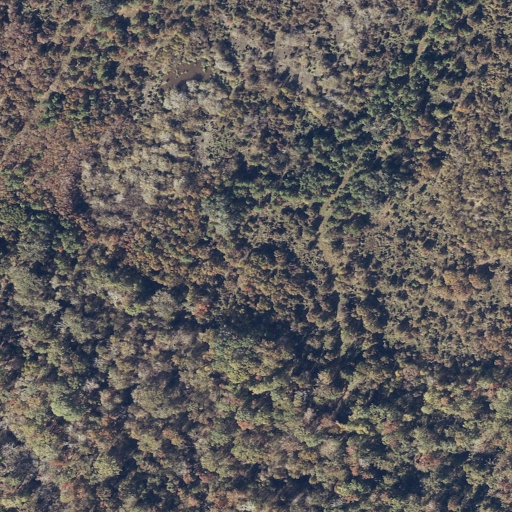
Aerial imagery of island in Alabama named Monger Island containing woody wetlands and herbaceous wetlands